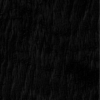
Label: not_dusty